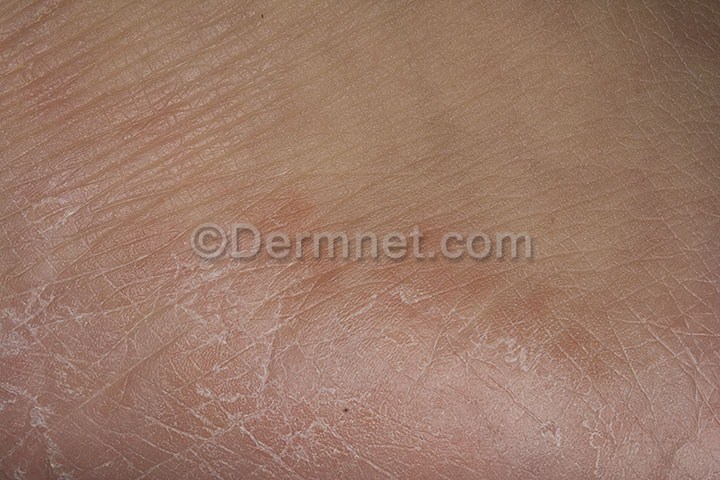
Disease: Tinea Ringworm Candidiasis and other Fungal Infections